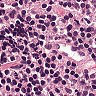
Metastatic tissue present: no